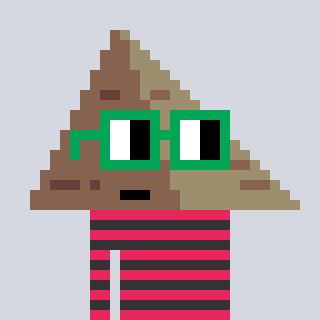
a pixel art character with square green glasses, a pyramid-shaped head and a grayscale-colored body on a cool background